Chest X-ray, PA view. Patient: 36 years old, sex F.
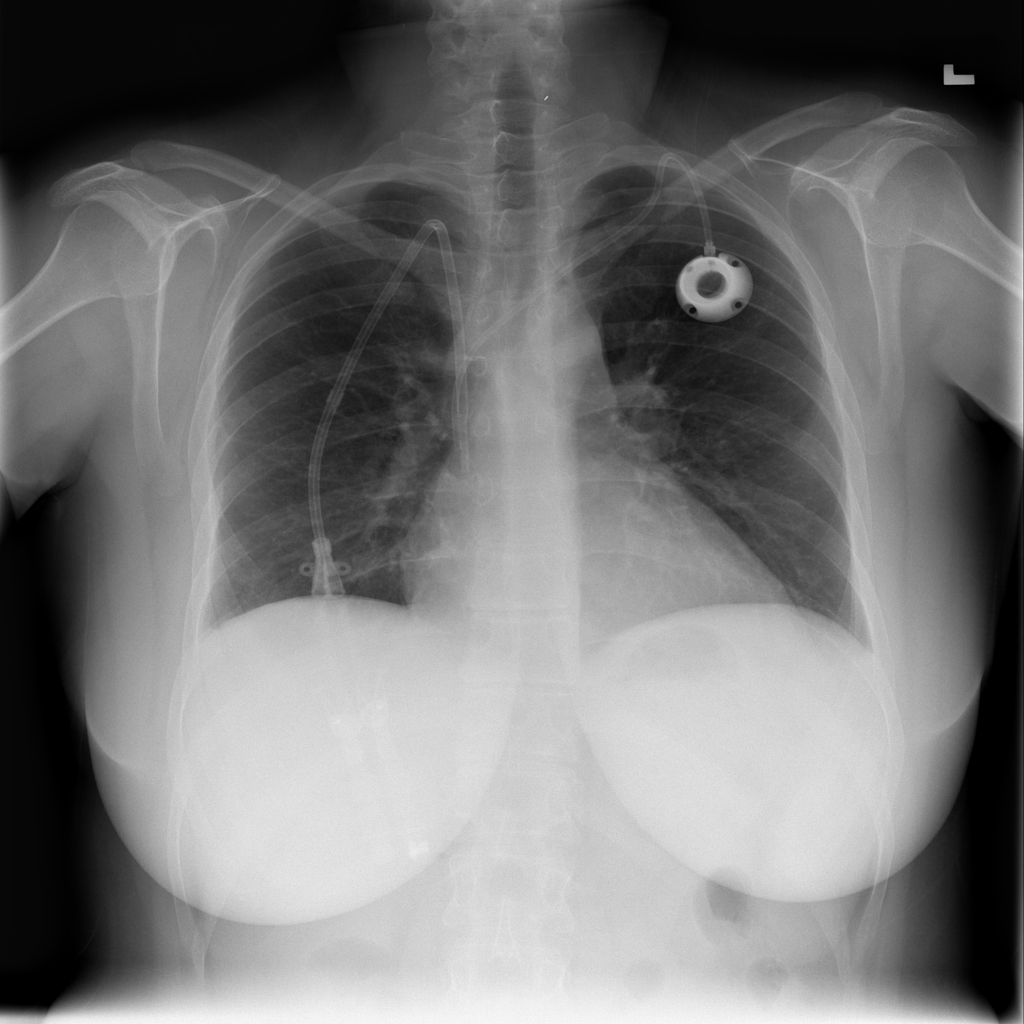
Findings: Infiltration